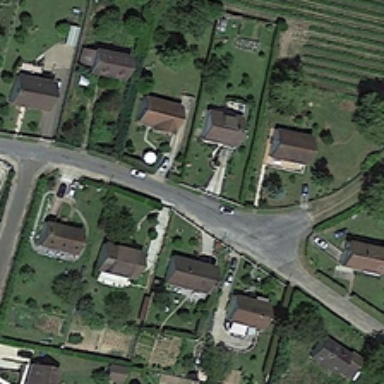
Some buildings and many green trees are in a medium residential area .